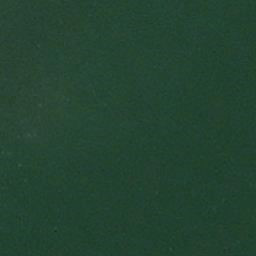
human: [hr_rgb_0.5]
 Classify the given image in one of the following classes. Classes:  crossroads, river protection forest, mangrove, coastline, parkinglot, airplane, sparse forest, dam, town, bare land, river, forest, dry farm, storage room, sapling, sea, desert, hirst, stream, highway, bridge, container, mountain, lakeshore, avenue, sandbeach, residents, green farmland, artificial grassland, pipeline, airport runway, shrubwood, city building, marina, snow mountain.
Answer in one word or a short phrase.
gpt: sea